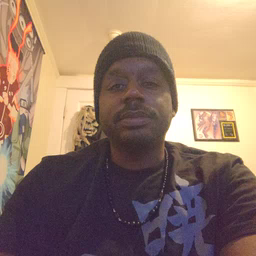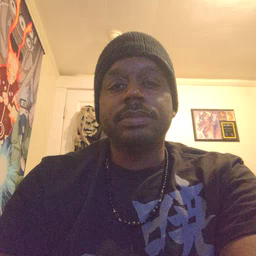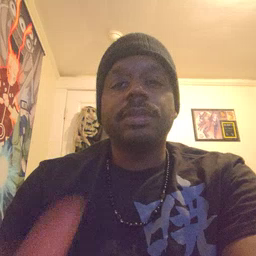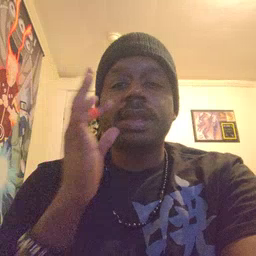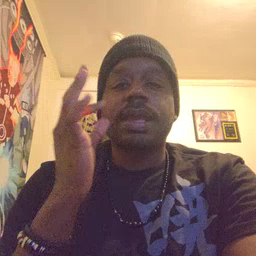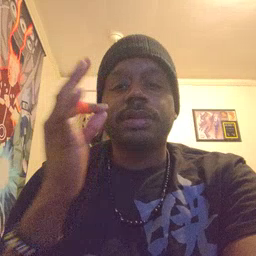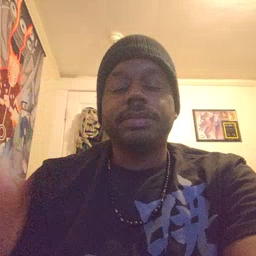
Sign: cat